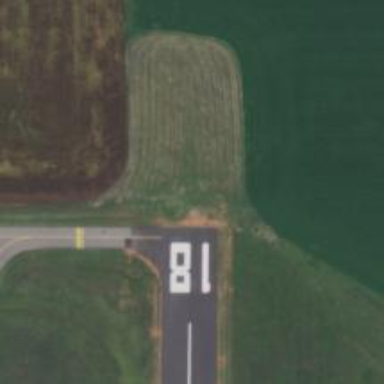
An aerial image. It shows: View of taxiway at the airport.